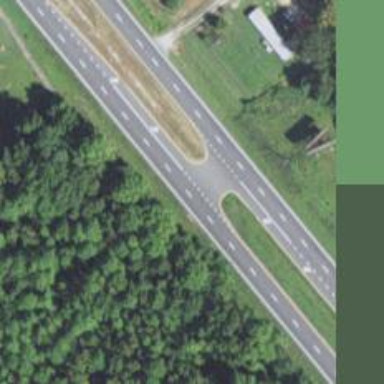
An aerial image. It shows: Trunk link highway.